Question: I want to know how to read the traffic information from google map as here in the following image. Google only displays the traffic layer by red, green, and yellow lines. But how can an application identify the color and find out how much traffic there is between source and destination.

Visually users can see with their eyes and identify the colors but what about the application?
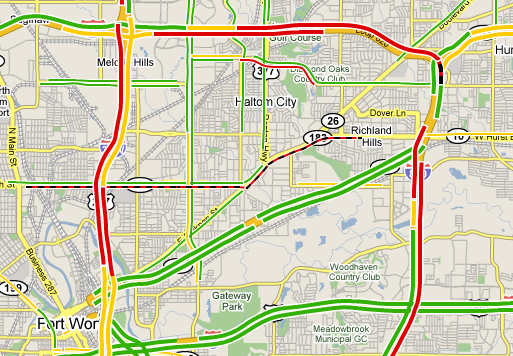
Answer: Google Maps API does not expose traffic data. Your best bet is probably to find a different solution for your traffic data. Microsoft MapPoint might meet your needs.
to answer questions in comments:
Whether there is a free service may depend on what geographic area you are concerned with. I imagine (but don't know for certain) that there may be places where government entities make the data available. Or maybe not. Regardless, generally, no, you can't get this data for free. It is expensive and challenging to collect, and no doubt Google pays someone a substantial fee for the data (and is probably forbidden from distributing raw data).
Meanwhile, the data Yahoo! offers is completely different from Google's traffic data. Yahoo! provides information about accidents, road work, etc. Google's information has to do with the actual speed of vehicles on the roadway. As far as I know, Google does not provide that information with the Maps API.
In any event, Google's raw traffic data is unavailable to your application.
As always, what various services offer can and will change and this answer may not age well. But it is, to the best of my knowledge, accurate at the current time.